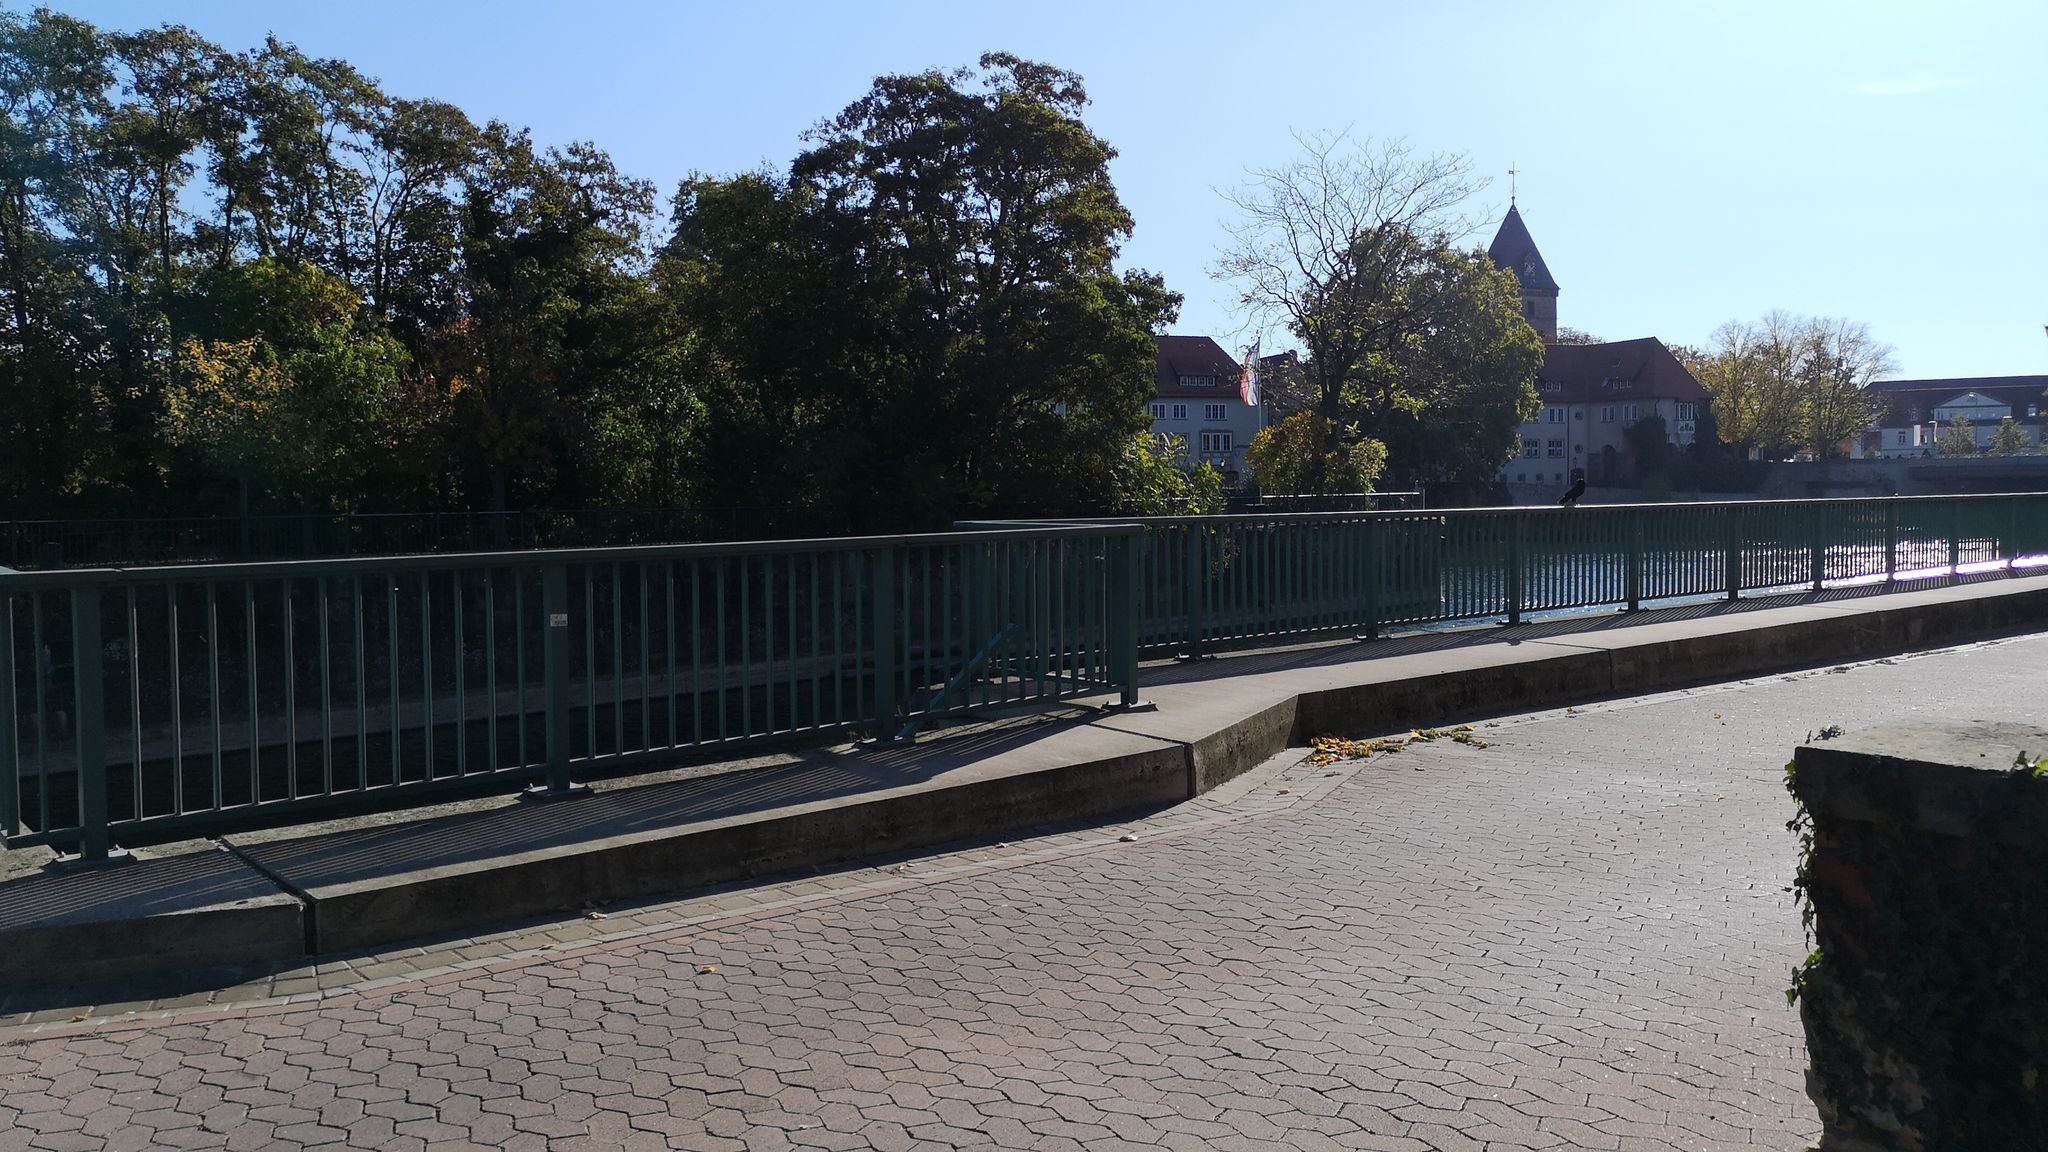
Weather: clear
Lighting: day
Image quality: good
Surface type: walking surface
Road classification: footway, steps, service
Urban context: dense urban cluster
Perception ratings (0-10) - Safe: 2.05, Lively: 2.75, Beautiful: 6.56, Boring: 3.53, Depressing: 2.07, Wealthy: 3.97